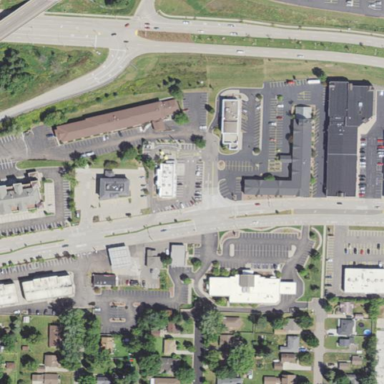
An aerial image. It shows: Retail area.